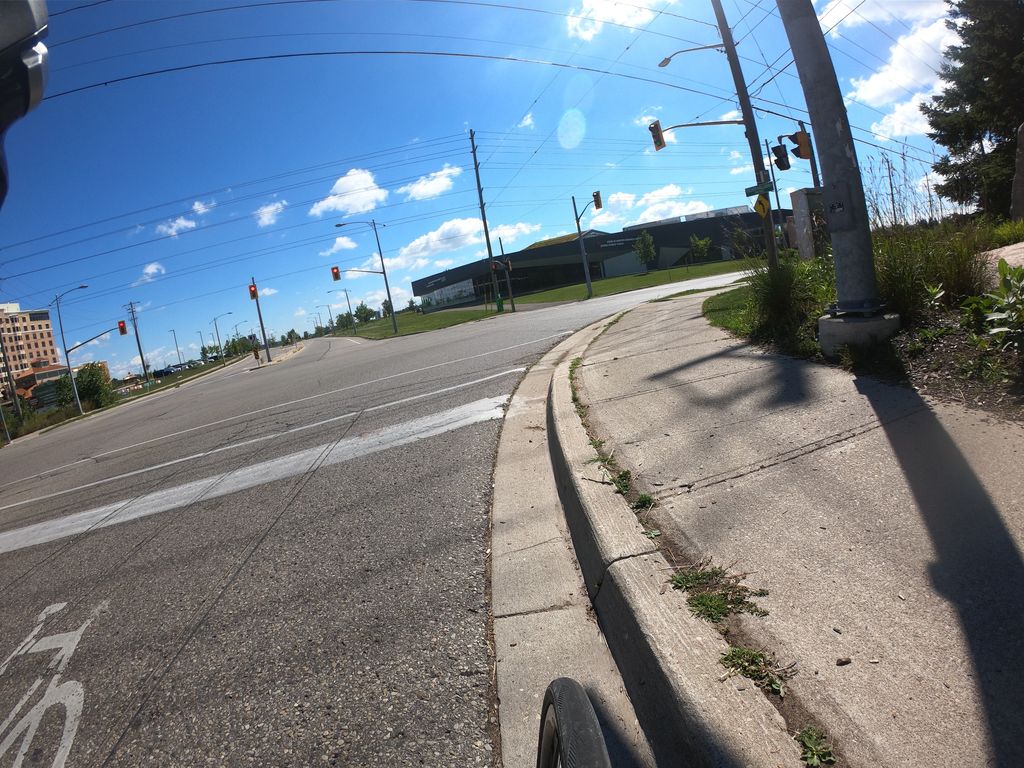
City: kitchener-waterloo